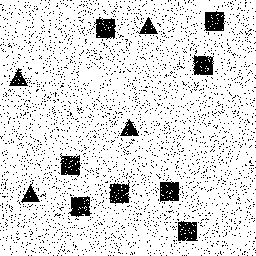
Squares: 8
Triangles: 4
Stars: 0
Total shapes: 12